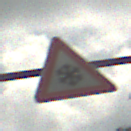
Verkehrszeichen: SchneeOderEisglaette
Umgebung: Outdoor, Suburban
Tageszeit: MorningAfternoon
Wetter: PartlyCloudy
Licht: Natural
Jahreszeit: NotSpecified
Kontrast: LowContrast